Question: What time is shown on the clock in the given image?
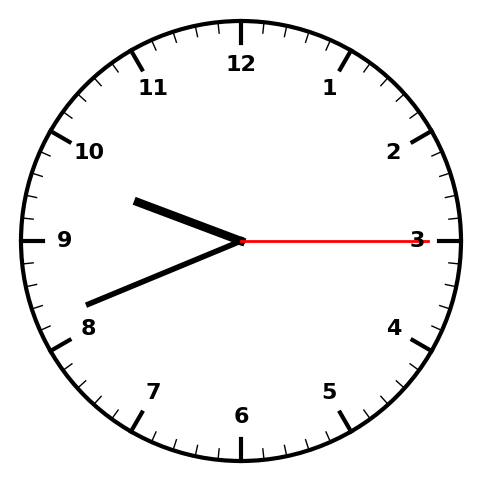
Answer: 09:41:15